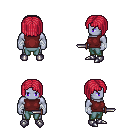
a pixel art fantasy rpg character, male body template, dark elf, purple skin, maroon sleeveless shirt, teal pants, ruby red pageboy hairstyle, white cloth bandages, metal boots, dagger, four views (front, back, left, right), 2x2 character sprite sheet, small pixel art, hard edges, no anti-aliasing